Here is the raw acceleration-versus-time signal recorded on a bearing housing. Based on the visible evidence, which condition applies: normal, inner_race, outer_race, ball?
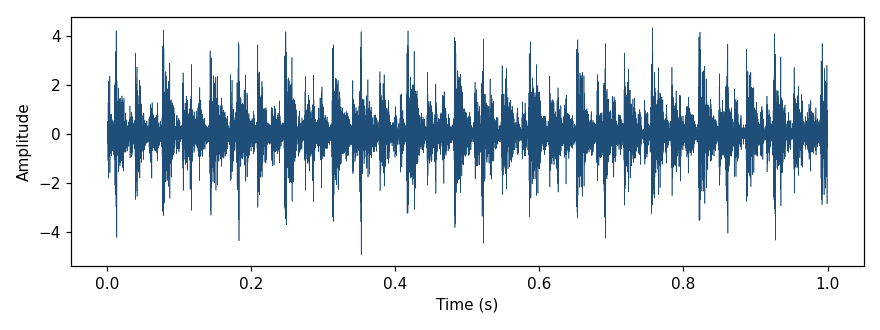
Answer: outer_race